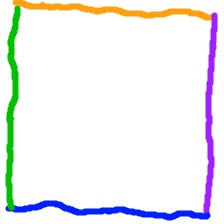
Shape: square